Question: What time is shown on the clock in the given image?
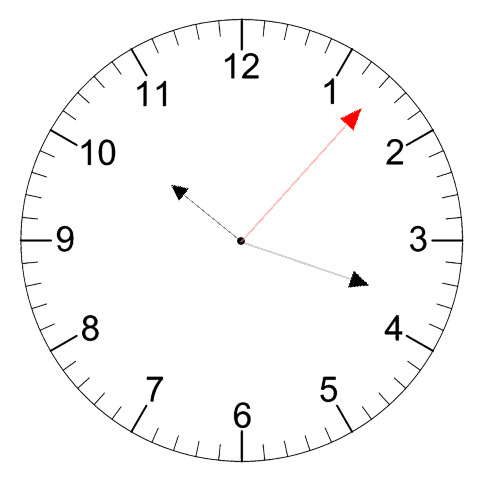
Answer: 10:18:07